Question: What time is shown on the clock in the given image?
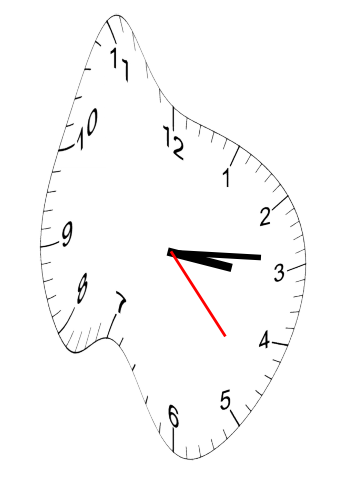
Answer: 03:14:23